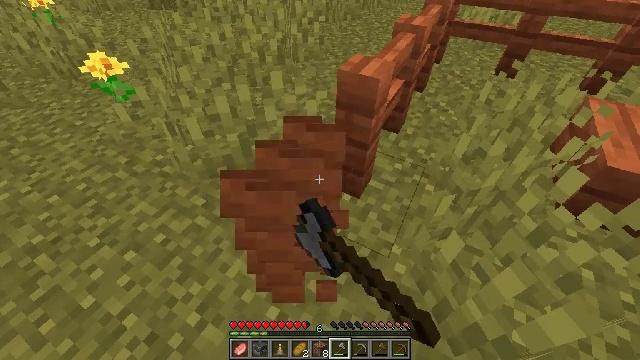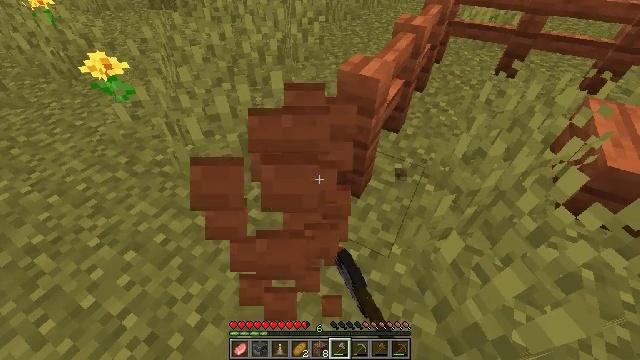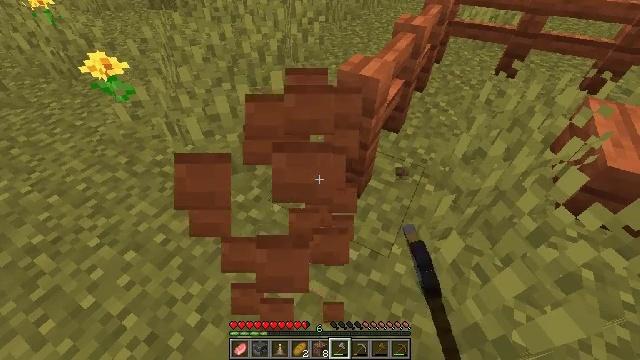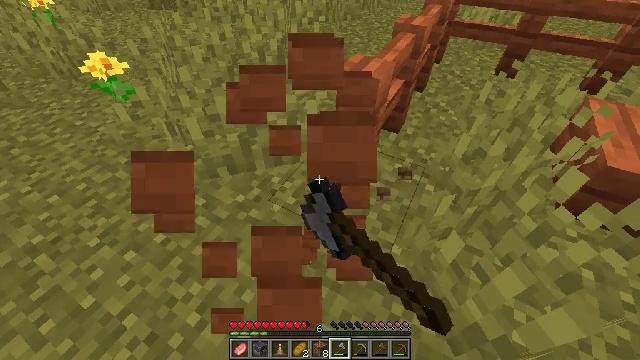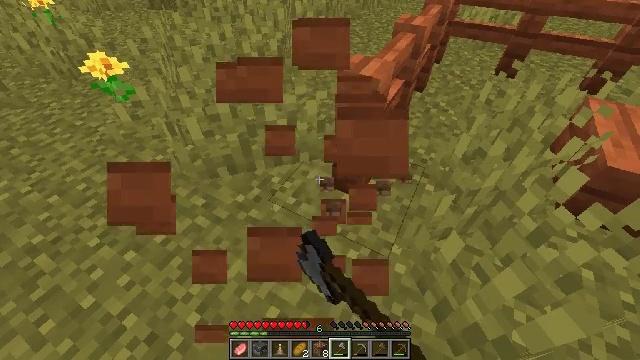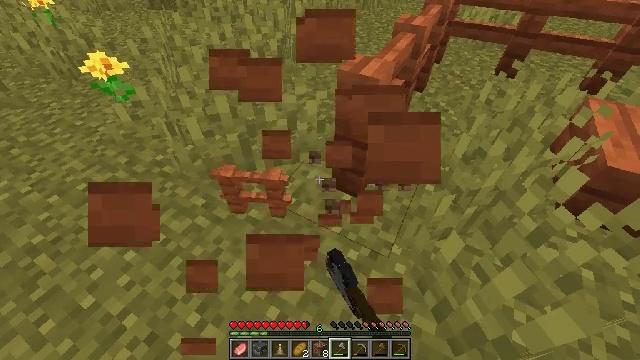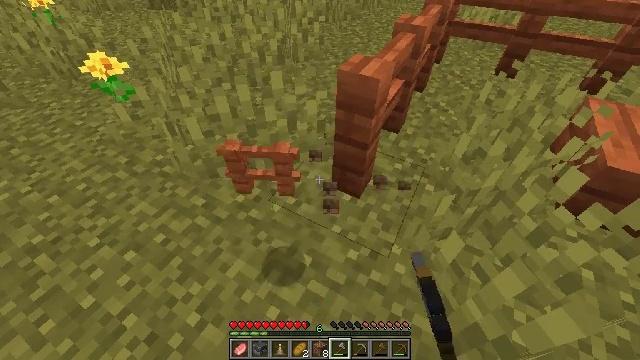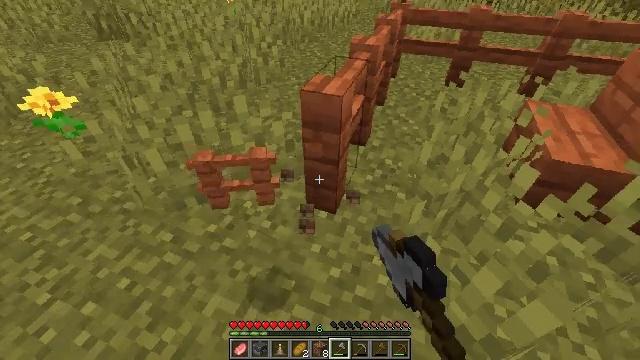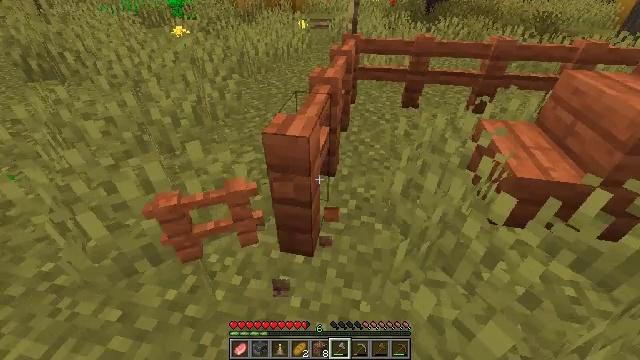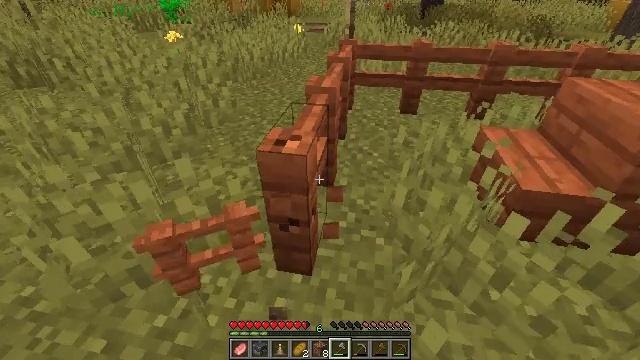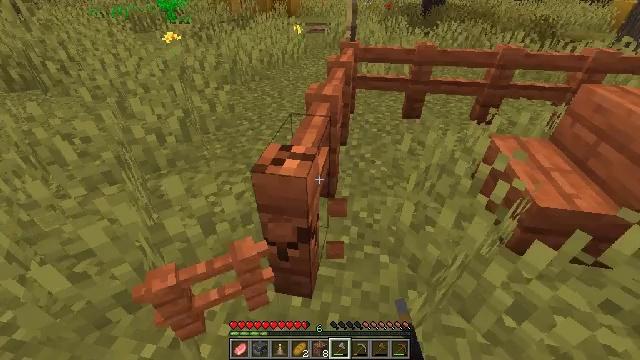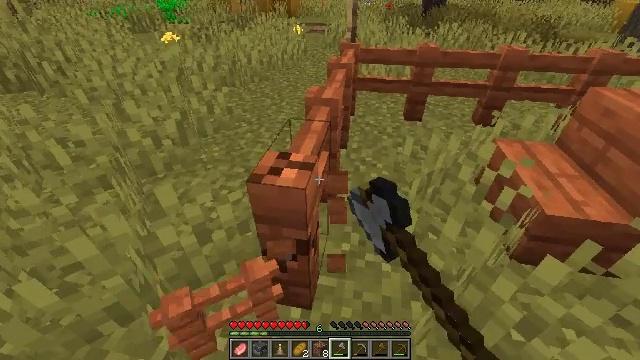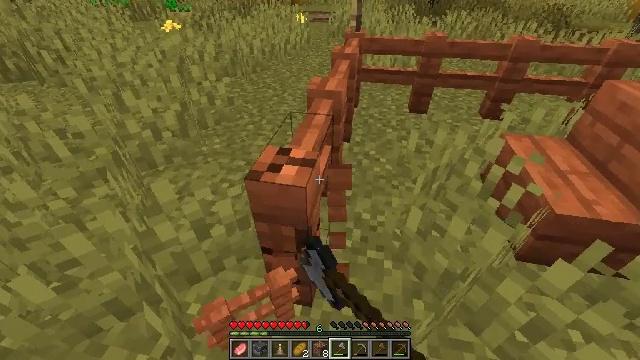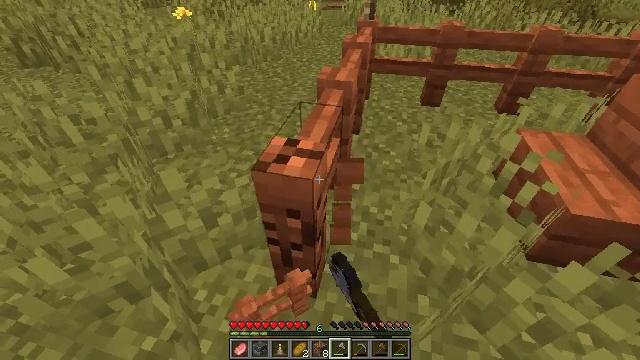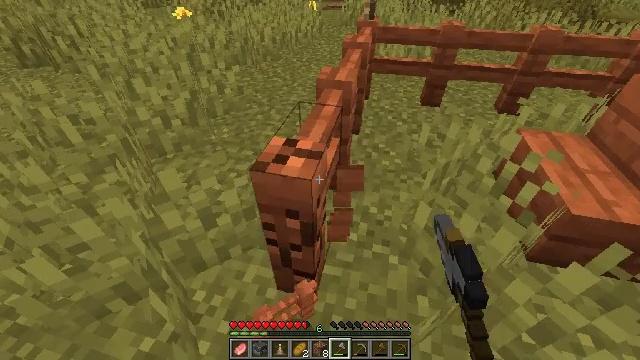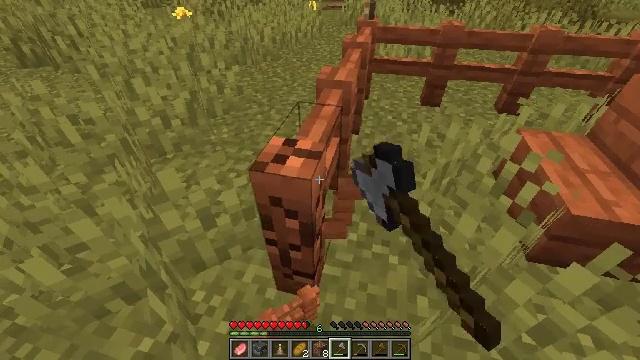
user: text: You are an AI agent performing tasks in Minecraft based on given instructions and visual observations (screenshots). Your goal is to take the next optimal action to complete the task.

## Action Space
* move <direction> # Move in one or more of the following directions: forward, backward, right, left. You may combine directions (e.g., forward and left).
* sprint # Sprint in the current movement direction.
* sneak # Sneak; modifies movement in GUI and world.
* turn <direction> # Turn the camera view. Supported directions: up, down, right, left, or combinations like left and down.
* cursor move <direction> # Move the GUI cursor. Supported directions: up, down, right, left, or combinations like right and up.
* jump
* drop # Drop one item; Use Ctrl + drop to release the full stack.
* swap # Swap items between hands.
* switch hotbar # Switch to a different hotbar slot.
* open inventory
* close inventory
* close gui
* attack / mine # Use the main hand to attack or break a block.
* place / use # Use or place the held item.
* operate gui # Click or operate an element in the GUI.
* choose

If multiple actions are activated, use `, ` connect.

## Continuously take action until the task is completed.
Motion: motion action
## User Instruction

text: Pick up the acacia fence after mining.
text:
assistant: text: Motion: attack / mine
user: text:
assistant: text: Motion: attack / mine
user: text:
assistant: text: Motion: attack / mine
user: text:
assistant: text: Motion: attack / mine
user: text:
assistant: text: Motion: attack / mine
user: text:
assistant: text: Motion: attack / mine
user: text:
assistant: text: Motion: move forward, turn right and up, attack / mine
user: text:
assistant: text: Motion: move forward, turn right and up, attack / mine
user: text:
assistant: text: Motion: move forward, attack / mine
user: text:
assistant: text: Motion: attack / mine
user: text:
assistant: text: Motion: attack / mine
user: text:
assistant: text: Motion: turn down, attack / mine
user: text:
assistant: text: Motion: turn left and down, attack / mine
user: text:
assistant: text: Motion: attack / mine
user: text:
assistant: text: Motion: attack / mine
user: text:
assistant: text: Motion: attack / mine
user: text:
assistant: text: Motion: attack / mine
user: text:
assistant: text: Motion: attack / mine
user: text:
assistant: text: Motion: attack / mine
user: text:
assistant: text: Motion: attack / mine
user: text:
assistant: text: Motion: attack / mine
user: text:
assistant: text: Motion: attack / mine
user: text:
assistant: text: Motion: attack / mine
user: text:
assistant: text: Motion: attack / mine
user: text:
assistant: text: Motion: attack / mine
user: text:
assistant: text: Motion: attack / mine
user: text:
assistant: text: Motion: attack / mine
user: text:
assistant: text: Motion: attack / mine
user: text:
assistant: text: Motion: move forward, attack / mine
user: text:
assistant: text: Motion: move forward, turn up, attack / mine